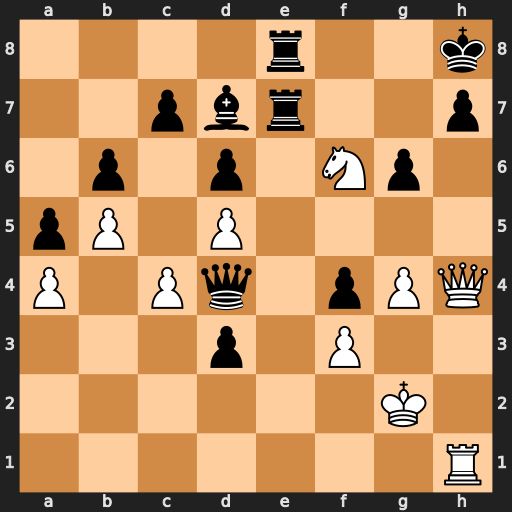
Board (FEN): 4r2k/2pbr2p/1p1p1Np1/pP1P4/P1Pq1pPQ/3p1P2/6K1/7R
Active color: w
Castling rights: -
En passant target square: -
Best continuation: Qxh7+ Rxh7 Rxh7#